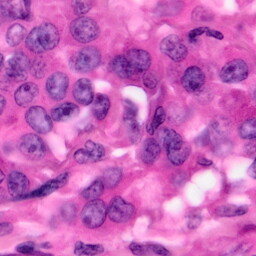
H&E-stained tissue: Pancreatic